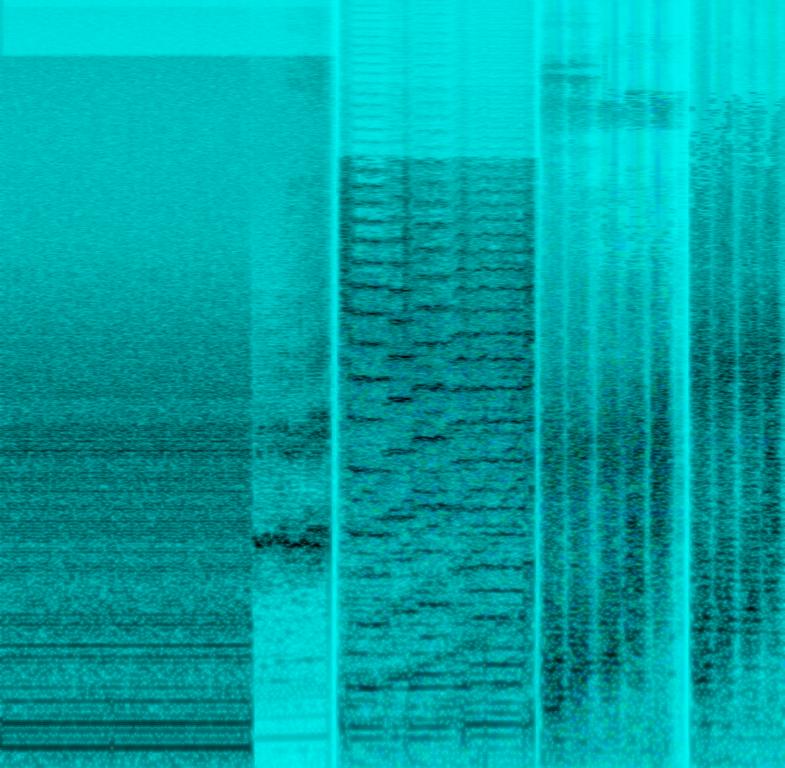
The low quality recording features a car engine, tire screeching and pulsating, filter mod synth sound effects, followed by string melody. The weird arrangement of sounds is making it sound chaotic. Sounds like a sync sound for cartoons.